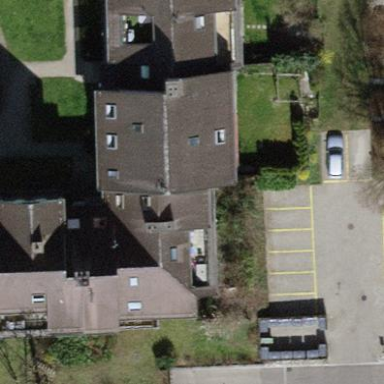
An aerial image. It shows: Apartment building with tile roof.